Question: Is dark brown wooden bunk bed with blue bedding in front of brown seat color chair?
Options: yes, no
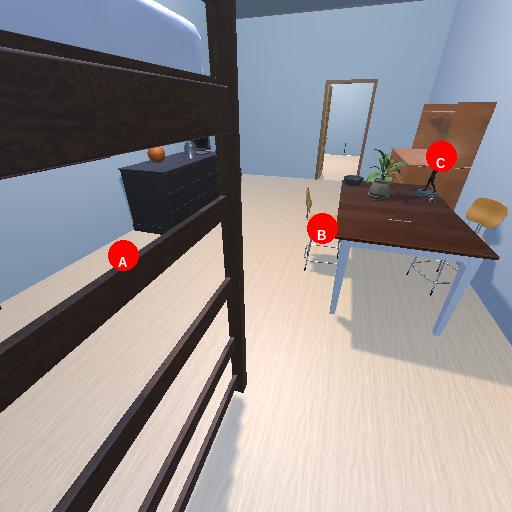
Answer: yes